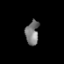
Tissue: prostate
Cell type: T cells
Senescence score: 0.2927
Nuclear area (px): 312
Mean DAPI intensity: 121.84